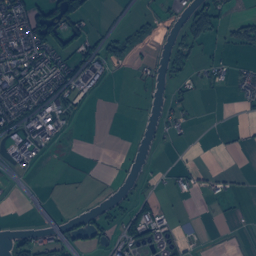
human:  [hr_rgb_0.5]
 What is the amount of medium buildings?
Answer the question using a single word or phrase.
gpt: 38

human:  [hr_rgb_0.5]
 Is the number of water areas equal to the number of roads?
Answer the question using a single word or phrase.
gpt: no

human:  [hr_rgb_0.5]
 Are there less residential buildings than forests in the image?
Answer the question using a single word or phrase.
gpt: no

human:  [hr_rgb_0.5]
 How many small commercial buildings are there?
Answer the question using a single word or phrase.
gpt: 81

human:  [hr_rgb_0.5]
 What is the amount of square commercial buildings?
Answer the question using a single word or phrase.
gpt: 0

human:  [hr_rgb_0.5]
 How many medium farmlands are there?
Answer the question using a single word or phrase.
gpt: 1

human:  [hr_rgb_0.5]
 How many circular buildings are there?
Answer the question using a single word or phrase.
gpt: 3

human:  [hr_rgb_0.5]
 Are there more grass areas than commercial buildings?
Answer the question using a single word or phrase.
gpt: yes

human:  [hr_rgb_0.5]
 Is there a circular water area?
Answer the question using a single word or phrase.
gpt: yes

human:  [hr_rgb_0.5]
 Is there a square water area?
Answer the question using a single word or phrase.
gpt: yes

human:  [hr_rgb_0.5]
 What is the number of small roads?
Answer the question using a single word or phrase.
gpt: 361

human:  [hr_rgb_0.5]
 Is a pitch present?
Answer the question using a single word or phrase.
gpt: yes

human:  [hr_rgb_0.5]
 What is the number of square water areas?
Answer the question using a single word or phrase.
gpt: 361

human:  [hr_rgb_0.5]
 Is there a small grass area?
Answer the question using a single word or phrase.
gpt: yes

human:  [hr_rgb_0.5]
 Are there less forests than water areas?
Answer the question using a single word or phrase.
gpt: no

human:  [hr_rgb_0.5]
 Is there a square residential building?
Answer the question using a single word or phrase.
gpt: yes

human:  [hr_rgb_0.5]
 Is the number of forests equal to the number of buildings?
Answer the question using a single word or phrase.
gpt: no

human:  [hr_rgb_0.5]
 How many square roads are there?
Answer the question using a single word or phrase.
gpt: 0

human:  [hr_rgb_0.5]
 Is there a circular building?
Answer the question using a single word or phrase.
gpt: yes

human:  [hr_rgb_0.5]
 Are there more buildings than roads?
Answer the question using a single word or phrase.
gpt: yes

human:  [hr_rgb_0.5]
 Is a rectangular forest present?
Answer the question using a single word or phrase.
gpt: yes

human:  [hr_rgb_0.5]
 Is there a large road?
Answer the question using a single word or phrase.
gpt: no

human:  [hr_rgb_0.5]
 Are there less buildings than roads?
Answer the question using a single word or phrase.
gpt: no

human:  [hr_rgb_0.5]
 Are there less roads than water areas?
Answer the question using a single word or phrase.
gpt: no

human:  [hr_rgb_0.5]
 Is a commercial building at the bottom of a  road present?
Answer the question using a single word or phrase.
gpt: yes

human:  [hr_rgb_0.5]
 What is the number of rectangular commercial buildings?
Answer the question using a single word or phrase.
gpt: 59

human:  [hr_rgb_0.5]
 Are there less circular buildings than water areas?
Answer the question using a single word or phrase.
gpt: yes

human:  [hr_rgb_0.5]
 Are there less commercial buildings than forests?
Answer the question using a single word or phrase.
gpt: no

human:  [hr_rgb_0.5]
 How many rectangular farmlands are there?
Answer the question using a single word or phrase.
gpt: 3

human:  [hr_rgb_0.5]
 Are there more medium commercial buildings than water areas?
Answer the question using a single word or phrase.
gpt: no

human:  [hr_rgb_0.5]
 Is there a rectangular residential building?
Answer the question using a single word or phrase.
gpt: yes

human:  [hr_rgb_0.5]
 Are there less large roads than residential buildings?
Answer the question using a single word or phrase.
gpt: yes

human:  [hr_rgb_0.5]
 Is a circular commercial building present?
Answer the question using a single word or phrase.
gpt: no

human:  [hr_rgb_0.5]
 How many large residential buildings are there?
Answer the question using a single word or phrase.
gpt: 2

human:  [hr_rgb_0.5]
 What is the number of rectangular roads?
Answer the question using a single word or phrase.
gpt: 0

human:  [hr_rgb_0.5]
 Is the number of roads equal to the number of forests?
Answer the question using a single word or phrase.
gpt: no